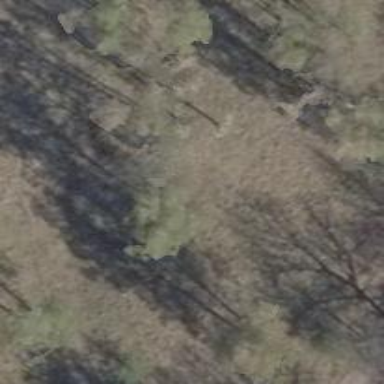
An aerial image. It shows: Single tag "natural: tree."